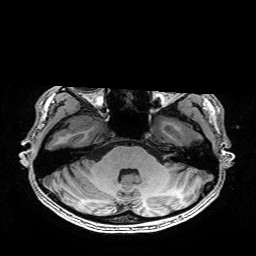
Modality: T1w
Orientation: coronal
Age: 27
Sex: female
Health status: healthy
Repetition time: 2.53 s
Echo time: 0.0034 s